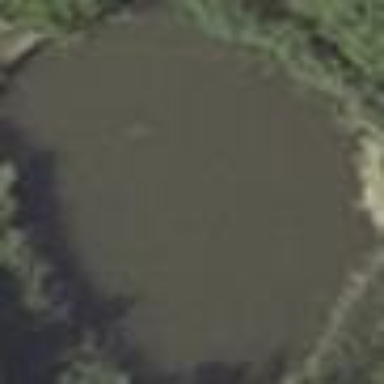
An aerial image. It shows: Pond with natural water.